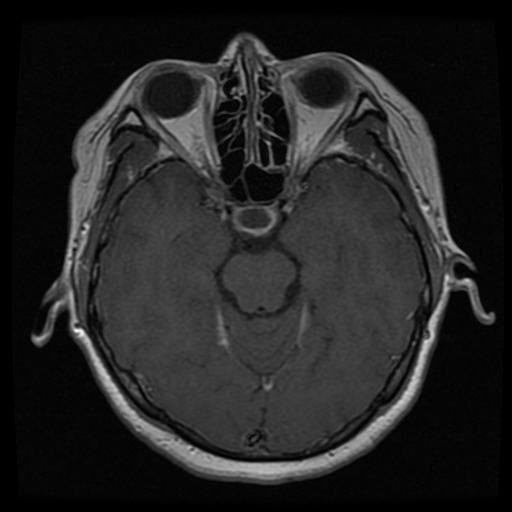
Label: pituitary